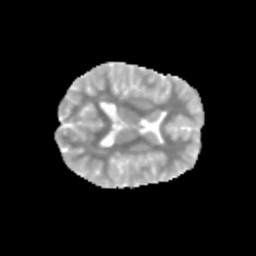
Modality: MD
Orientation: axial
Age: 11
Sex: female
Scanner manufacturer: siemens
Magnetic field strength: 3 T
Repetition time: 3.8 s
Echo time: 0.07 s